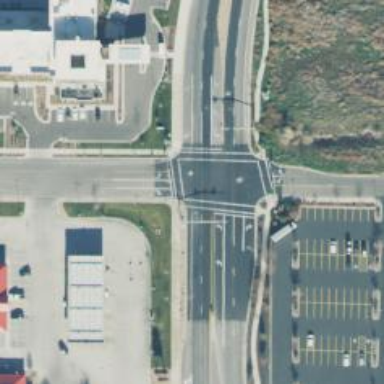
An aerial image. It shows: Crossing on the road.